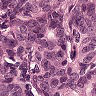
Metastatic tissue present: yes